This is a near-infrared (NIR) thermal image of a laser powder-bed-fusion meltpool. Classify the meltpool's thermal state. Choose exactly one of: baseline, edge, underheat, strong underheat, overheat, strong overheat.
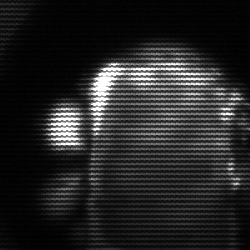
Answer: baseline